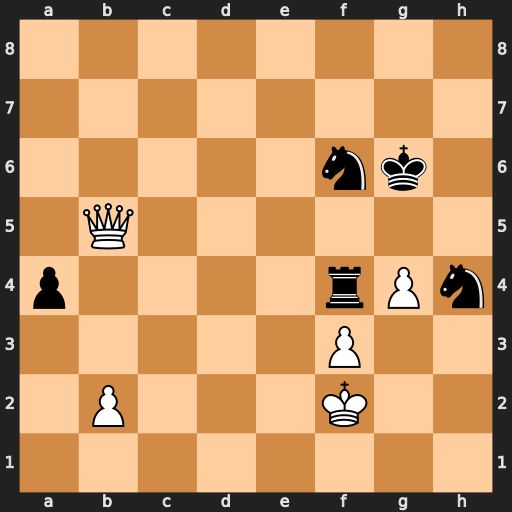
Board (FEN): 8/8/5nk1/1Q6/p4rPn/5P2/1P3K2/8
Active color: w
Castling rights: -
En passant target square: -
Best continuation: Kg3 Rxf3+ Kxh4